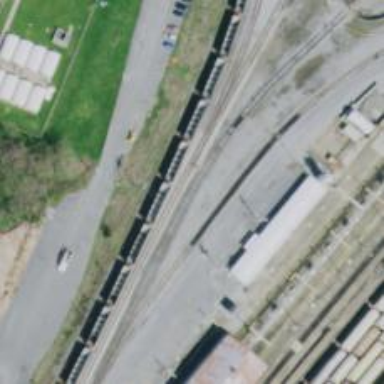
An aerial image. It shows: Railway siding for service.